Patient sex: M
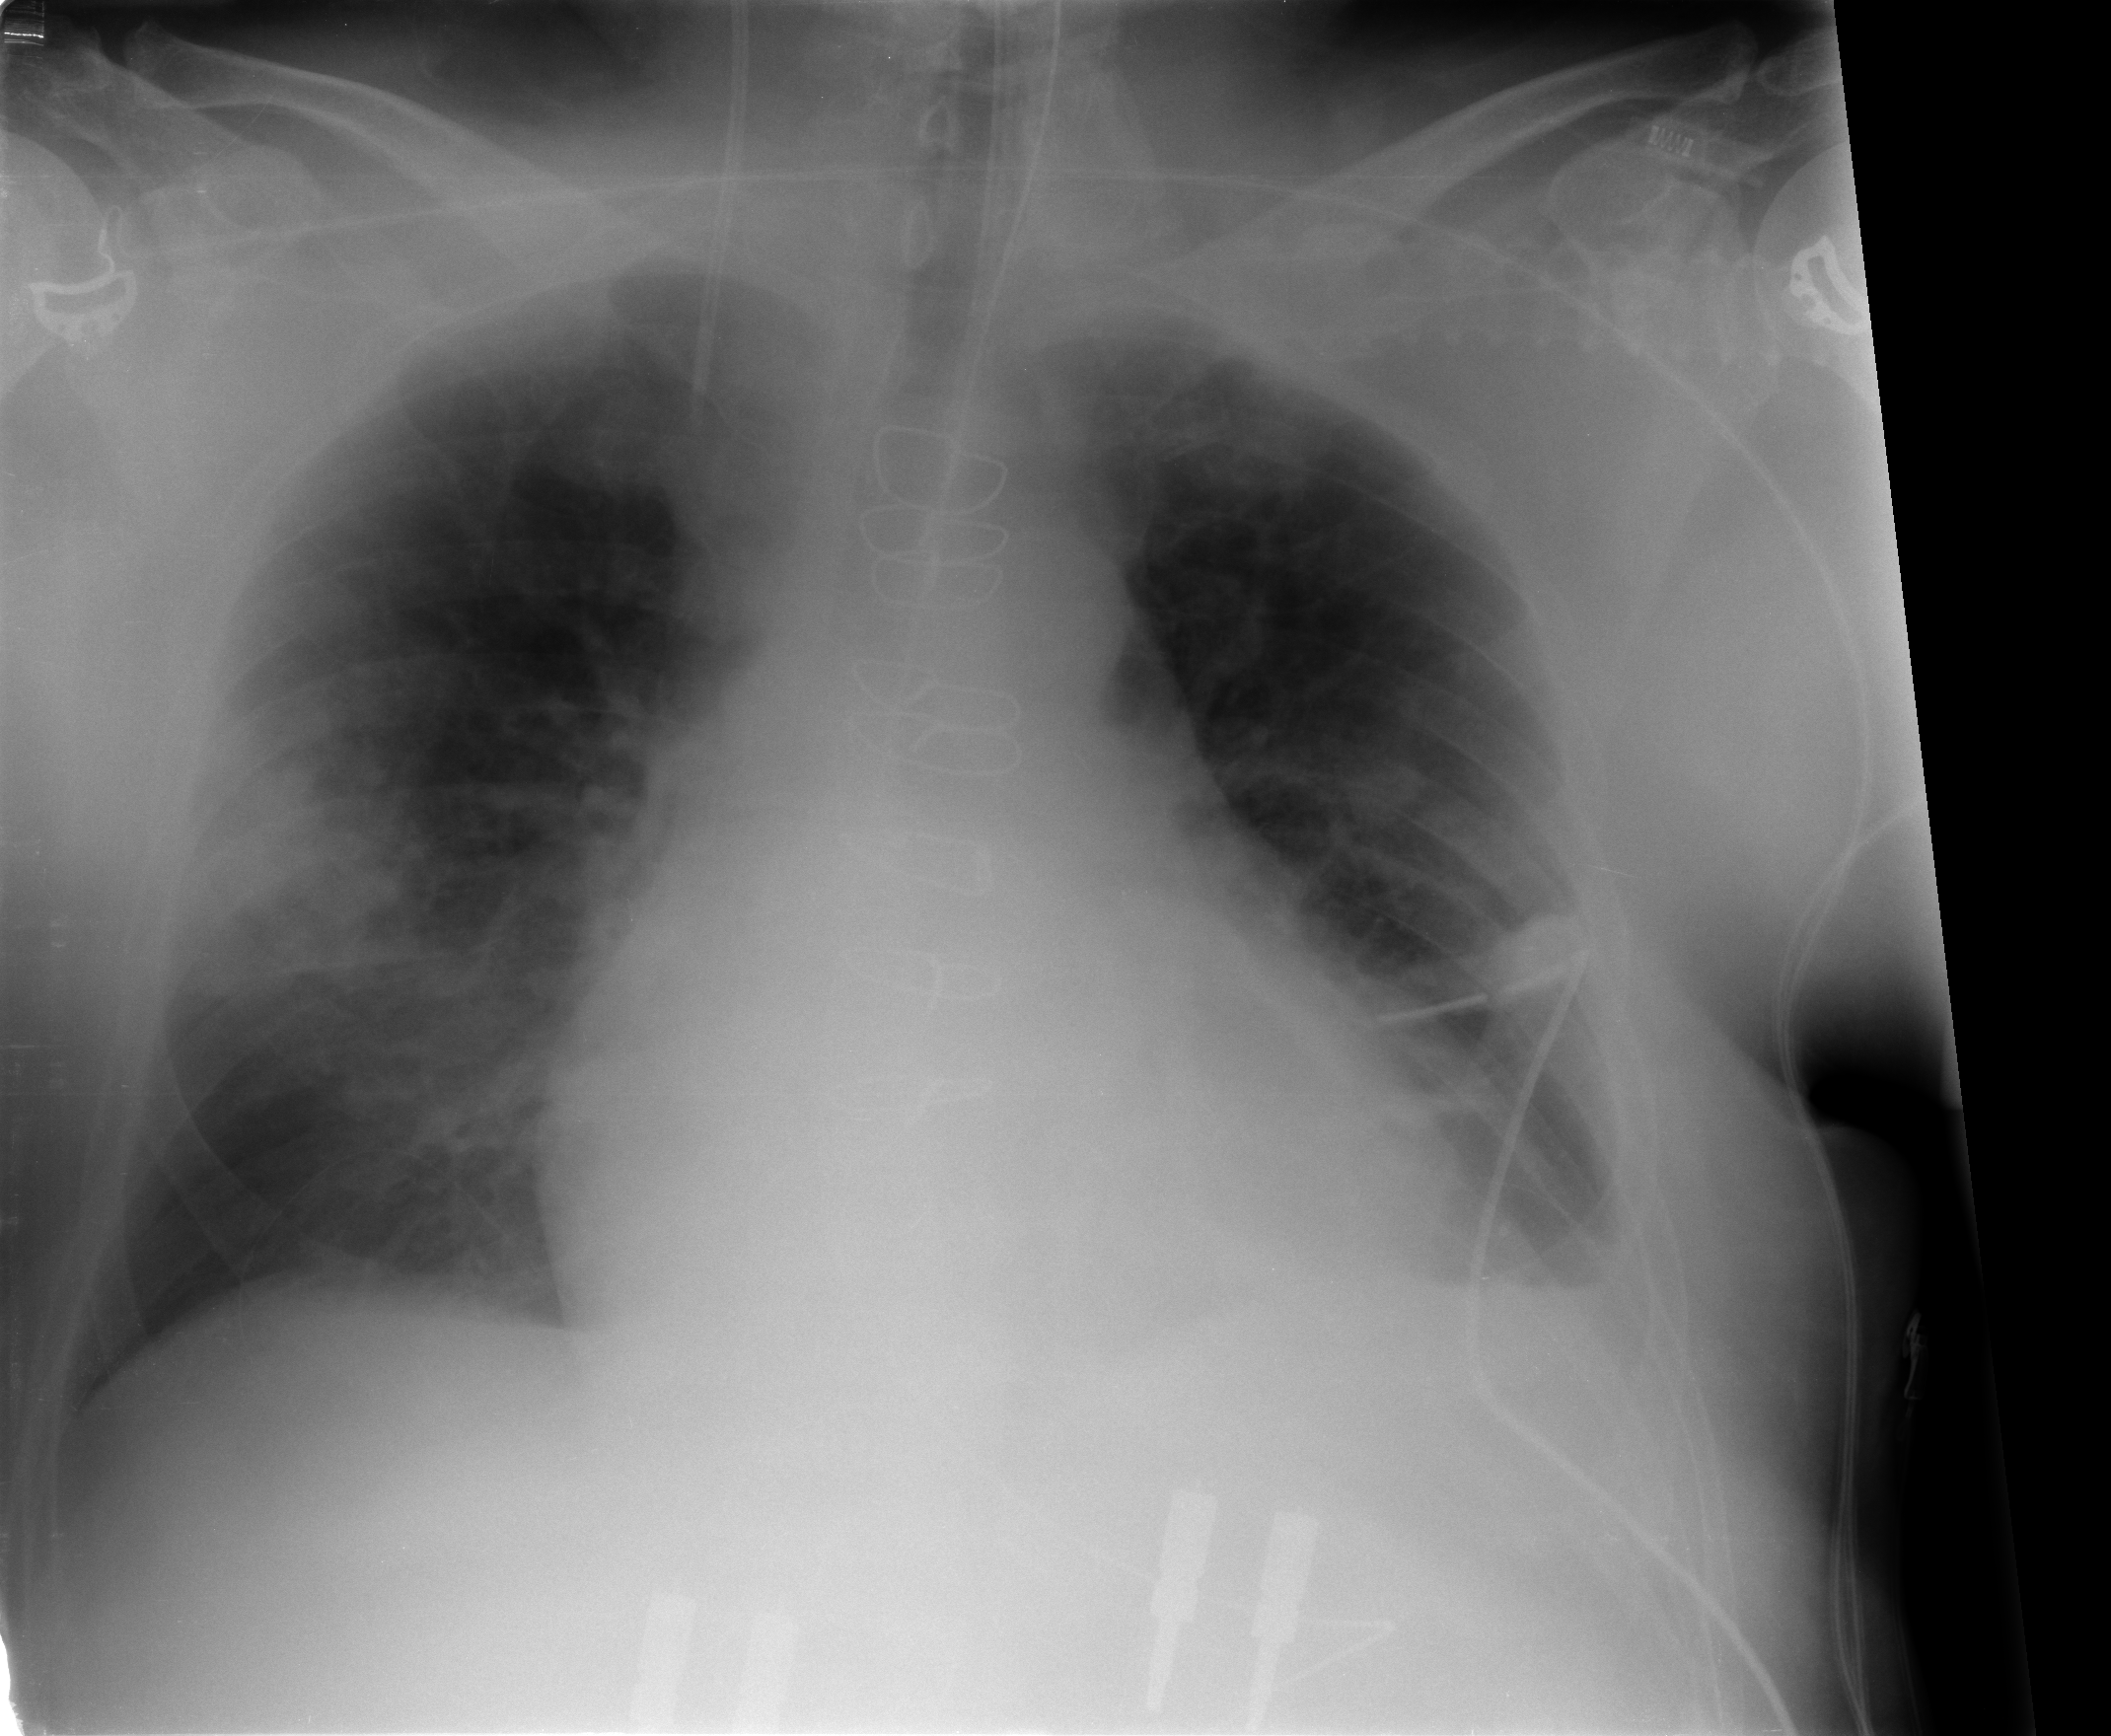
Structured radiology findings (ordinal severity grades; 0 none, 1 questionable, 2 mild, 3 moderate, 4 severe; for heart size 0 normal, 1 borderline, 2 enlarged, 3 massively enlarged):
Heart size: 2
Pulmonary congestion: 2
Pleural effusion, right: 0
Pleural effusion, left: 2
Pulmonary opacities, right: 2
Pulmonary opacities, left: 0
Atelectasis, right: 2
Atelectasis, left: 2